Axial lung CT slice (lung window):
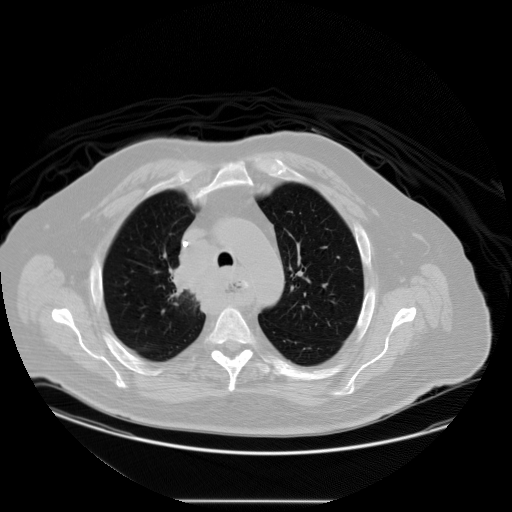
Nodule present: no